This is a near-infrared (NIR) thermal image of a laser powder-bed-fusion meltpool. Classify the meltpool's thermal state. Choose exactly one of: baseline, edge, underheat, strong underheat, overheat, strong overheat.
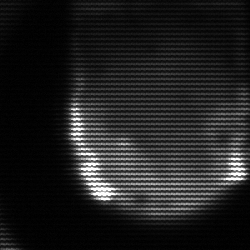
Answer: edge